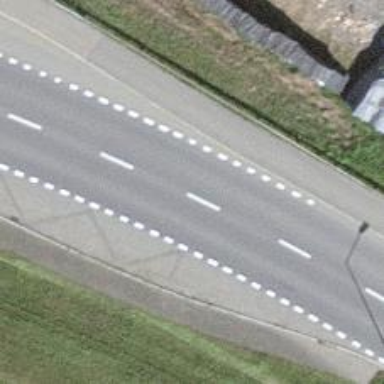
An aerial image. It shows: Secondary road with asphalt surface.